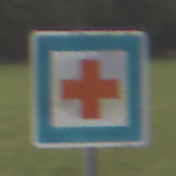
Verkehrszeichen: ErsteHilfe
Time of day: SunriseSunset
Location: Outdoor (Nature)
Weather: Clear
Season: NotSpecified
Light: Natural